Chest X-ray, AP view. Patient: 45 years old, sex M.
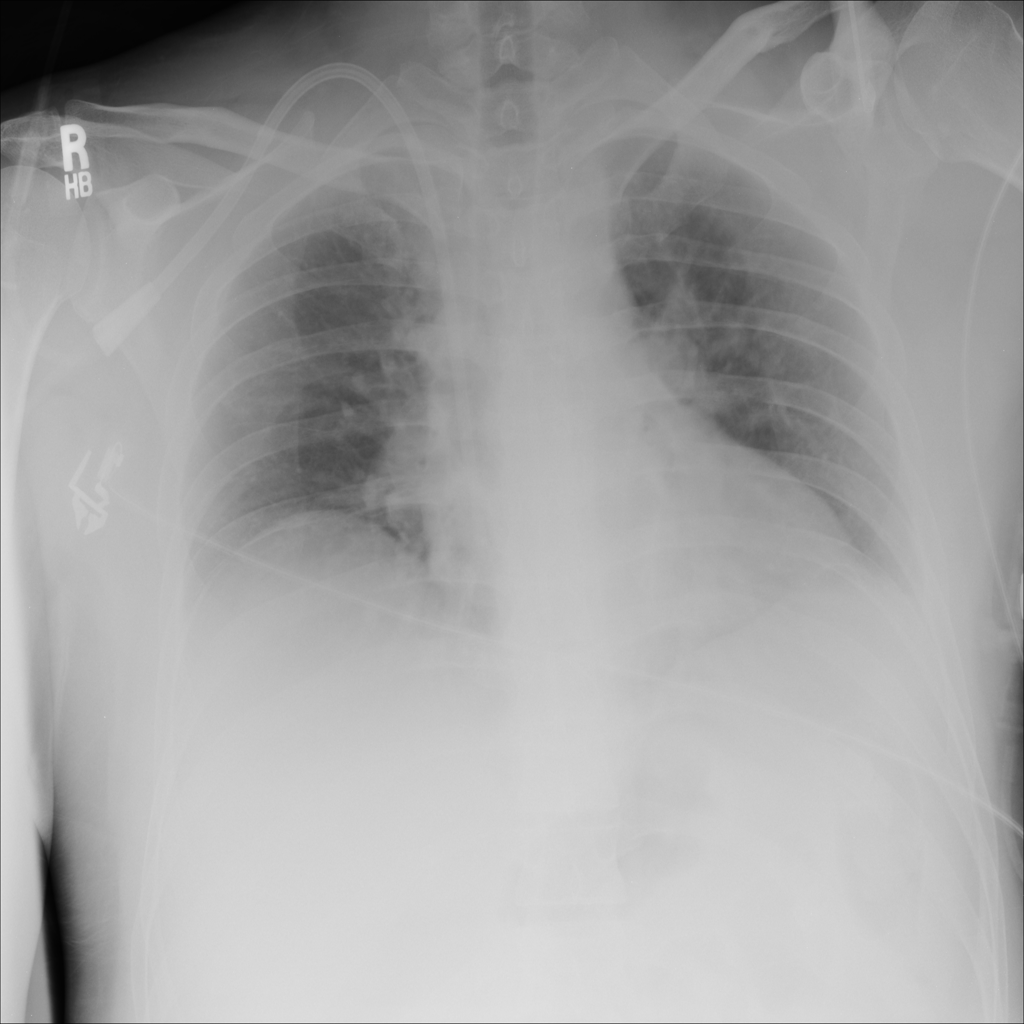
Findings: No Finding